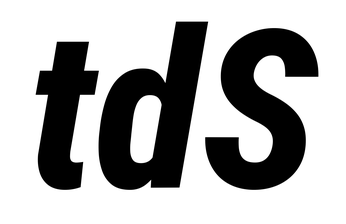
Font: Roboto-Italic_Condensed_ExtraBold_Italic